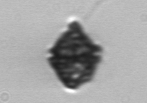
Label: Kryptoperidinium_triquetrum